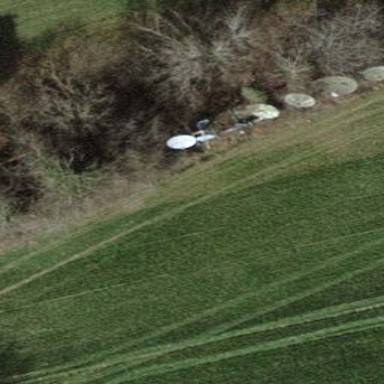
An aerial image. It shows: Tower used for communication purposes.